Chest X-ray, PA view. Patient: 51 years old, sex M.
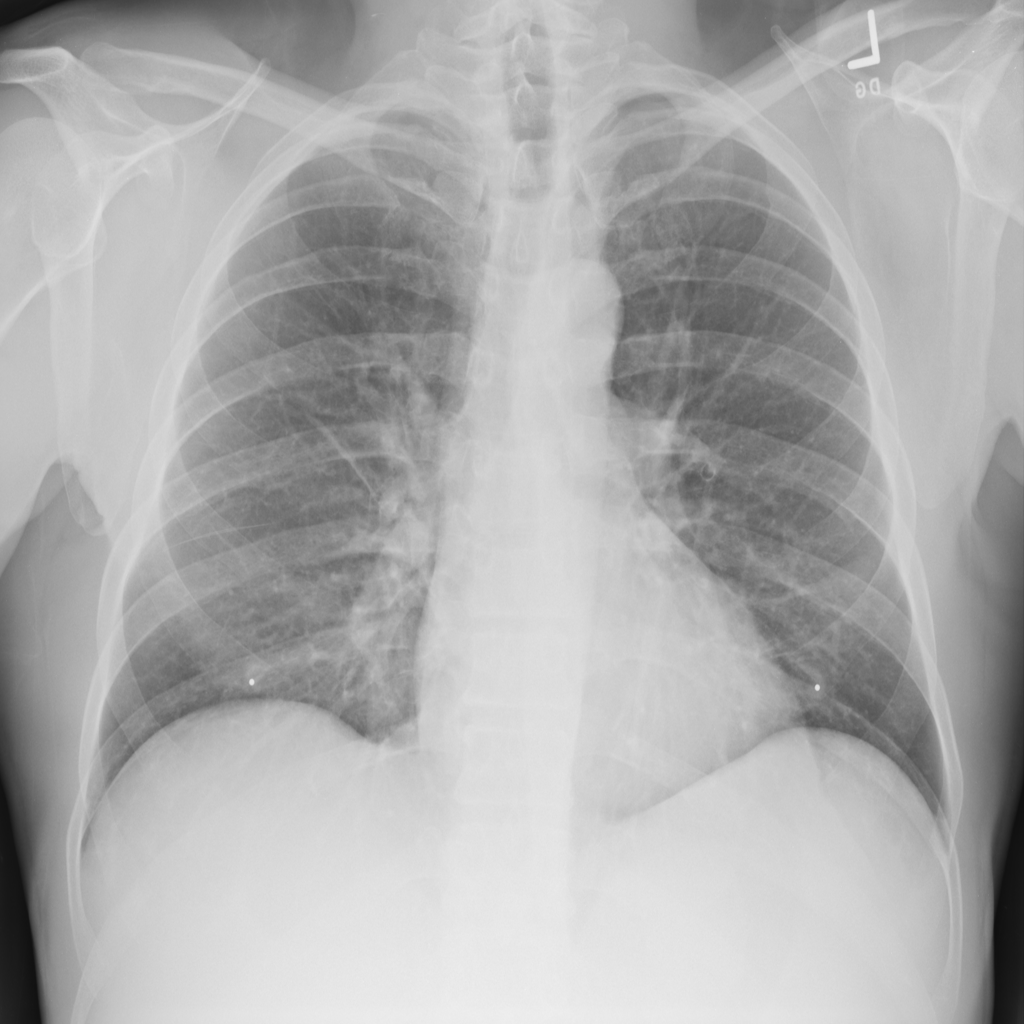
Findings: No Finding